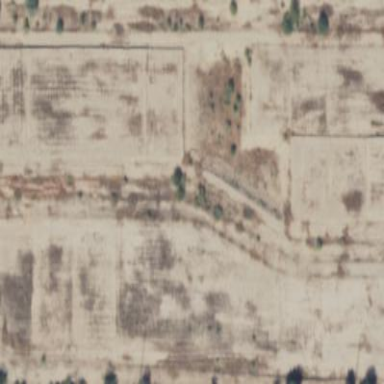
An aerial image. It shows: Brownfield site.